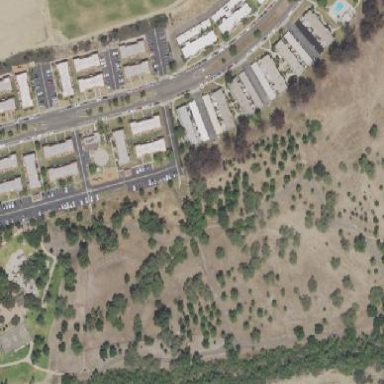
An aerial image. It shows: Dog park for leisure land.